Question: I create an application on unity3d. I use 'Unity 5.0.2f1 (64-bit)'. I create a new project and add an empty gameobject. I click gameobject and add a 'gui text' from inspector. My 'gui text' is below :

I want to change the contenf of this text at each frame. I use below code but it doesn't change it.
'''
using UnityEngine;
using System.Collections;
public class test : MonoBehaviour {
private int count = 0;
public GUIText guiText;
// Use this for initialization
void Start () {
guiText.text = "Counter";
}
}
'''
What should I do? I see 'asddffbhfbehfbhj' every time.
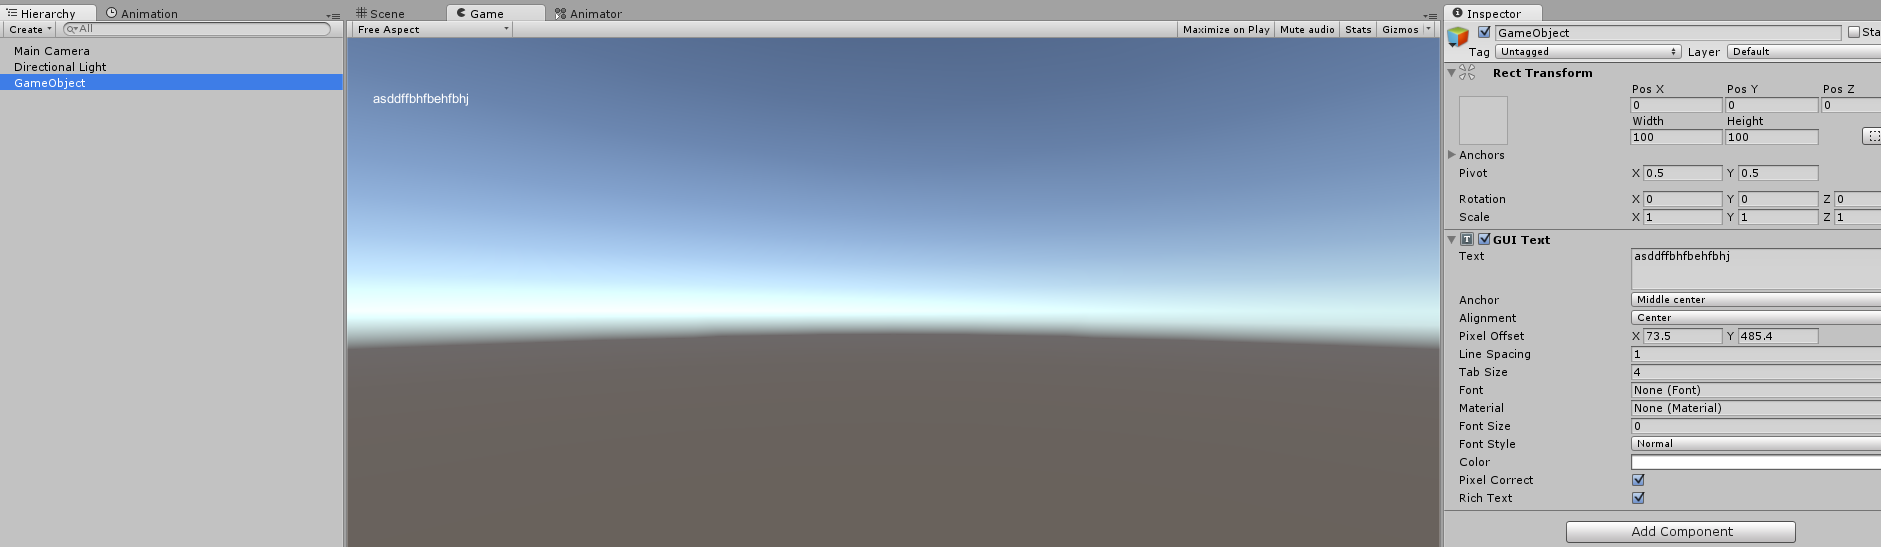
Answer: Attach this script to your gameobject(the same game object that guitext is attached to)then assign the guitext component of your game object to your script via inspector(drag you guitext component and drop it in guitext variable that you see within your script component in inspector)